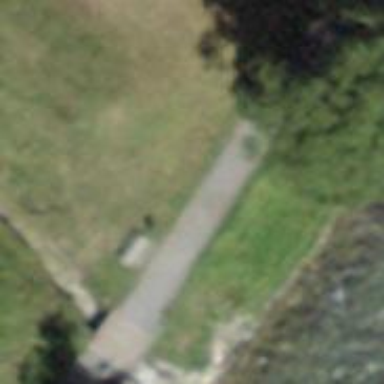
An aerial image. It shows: Bench.